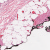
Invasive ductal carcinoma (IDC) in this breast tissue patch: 0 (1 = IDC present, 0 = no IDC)